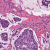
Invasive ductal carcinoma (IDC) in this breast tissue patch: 1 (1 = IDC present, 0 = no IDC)